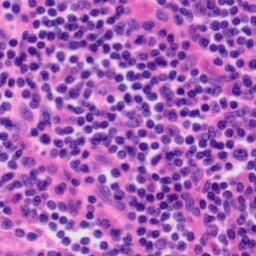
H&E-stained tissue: Tonsil